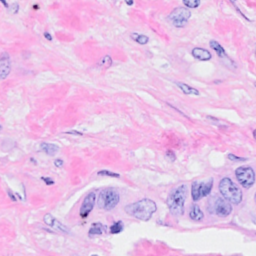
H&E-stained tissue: Breast